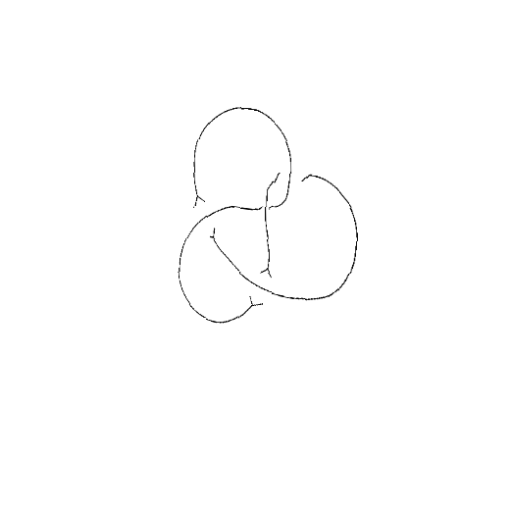
Crossing number: 4